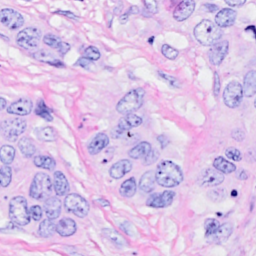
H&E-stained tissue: Breast